Current action and preconditions to check: path_clear

Your task: For each precondition in the list above, predict whether it will hold at this action.

Consider the current scene as observed from the mobile robot's camera, and analyze the predicted future states of all dynamic agents (e.g., people, animals, vehicles, or any moving entities) within the NEXT SECOND.

IMPORTANT: Only answer "very likely" if you are absolutely certain—based on strong, clear evidence—that a dynamic agent will violate the precondition in the predicted future state. Do NOT answer "very likely" for unlikely, ambiguous, or low-probability risks.

Ask yourself for each precondition: Is there a high probability, with clear and convincing evidence, that the predicted future states of any dynamic agent will interfere with the predicted future state of the currently executing action within the NEXT SECOND, causing that precondition to fail?

Assess the risk level based on these predictions. Use "likely" or "very likely" if motions create a clear risk of interference.

Use "neutral" or "improbable" if agents are nearby but their predicted paths are clearly diverging or non-conflicting.

Failure Risk Categories: "very improbable", "improbable", "neutral", "likely", "very likely"

Answer Format: Output ONLY the probability_of_failure value from these categories: "very improbable", "improbable", "neutral", "likely", "very likely"

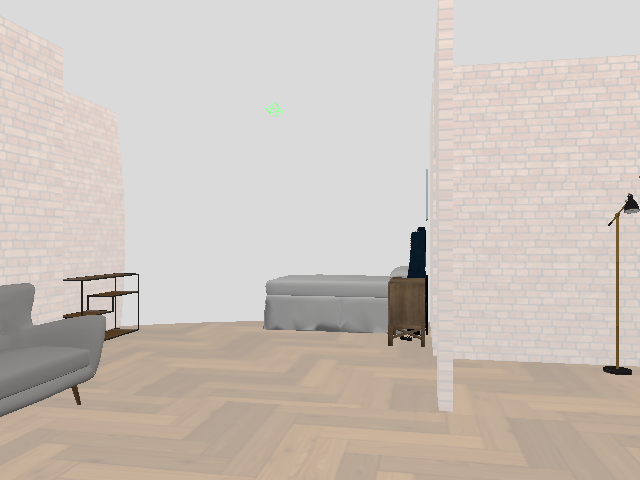

Answer: very improbable